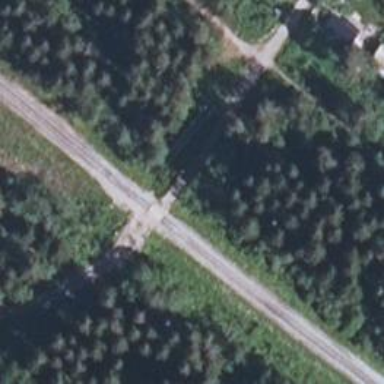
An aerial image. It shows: Uncontrolled level crossing for the railway.